Question: Visual studio warns about storing projects in directories that are not sub-folders of the solution:

> The project that you are attempting to add to source control may cause
other source control users to have difficulty opening this solution or
getting newer versions of it. To avoid this problem, add the project
from a location below the binding root of the other source controlled
projects in the solution.
How do shared projects fit into this constraint? E.G. Given
'$\BranchName\Project1Name\Project1.sln'
'$\BranchName\Project2Name\Project2.sln'
Where can I put
'MyCompany.DataLayer.proj'?
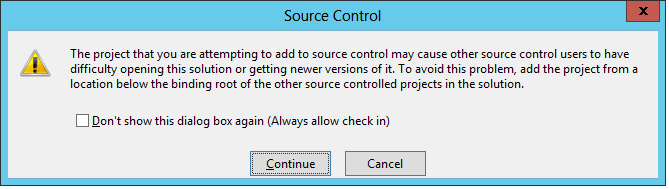
Answer: After some <URL> the option boils down to basically two options:
>
1. Reference the code from a shared location
2. Branch the shared code
Shared Location:
> With this approach, you map the source from a shared location such as
another team project into the workspace on your development computer.
This creates a configuration that unifies the shared source from the
shared location with your project code on your development computer.The advantage of this approach is that any changes to the shared
source are picked up every time you retrieve the latest version of the
source into your workspace. For example consider a team project named
Common that contains the shared source. To reference the code from
this location, you map both team projects to a common path location on
your development computer.
Branching
> With this approach, you branch the shared code from the common team
project into your team project. This also creates a configuration that
unifies the source from the shared location and your project. The difference with this approach is that the shared source changes are
picked up as part of a merge process between the branches. This makes
the decision to pick up changes in the shared source much more
explicit. You decide when to perform a merge to pick up latest
changes.
<URL>
<URL>
With a shared location you shouldn't use a project reference which means you lose out on the <URL> of such references over file references. I have yet to try, thoeretically one could branch to a subfolder location of '$\BranchName\Project1Name\Project1.sln' and have the ability to create project references safely.
A third option, somewhat glossed over on MSDN is to put all 'sln' files into the root folder of the branch. Then store projects in folders below said root.
This error message is displayed to let people know that solution files use relative paths which can cause problems.
E.G.
'<ProjectReference Include="..\..\Applications\DL\MyDL.csproj">'
For example, if another developer were to map a solution to a different physical location on their hard drive:
'"..\..\..\Applications\DL\MyDL.csproj"'
...then the build will be broken on their machine. Personally, I say its easier to implement a best practice that every developer maps to the same physical location:
'C:\TFS' and none of this stuff should present a concern.